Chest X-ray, AP view. Patient: 66 years old, sex M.
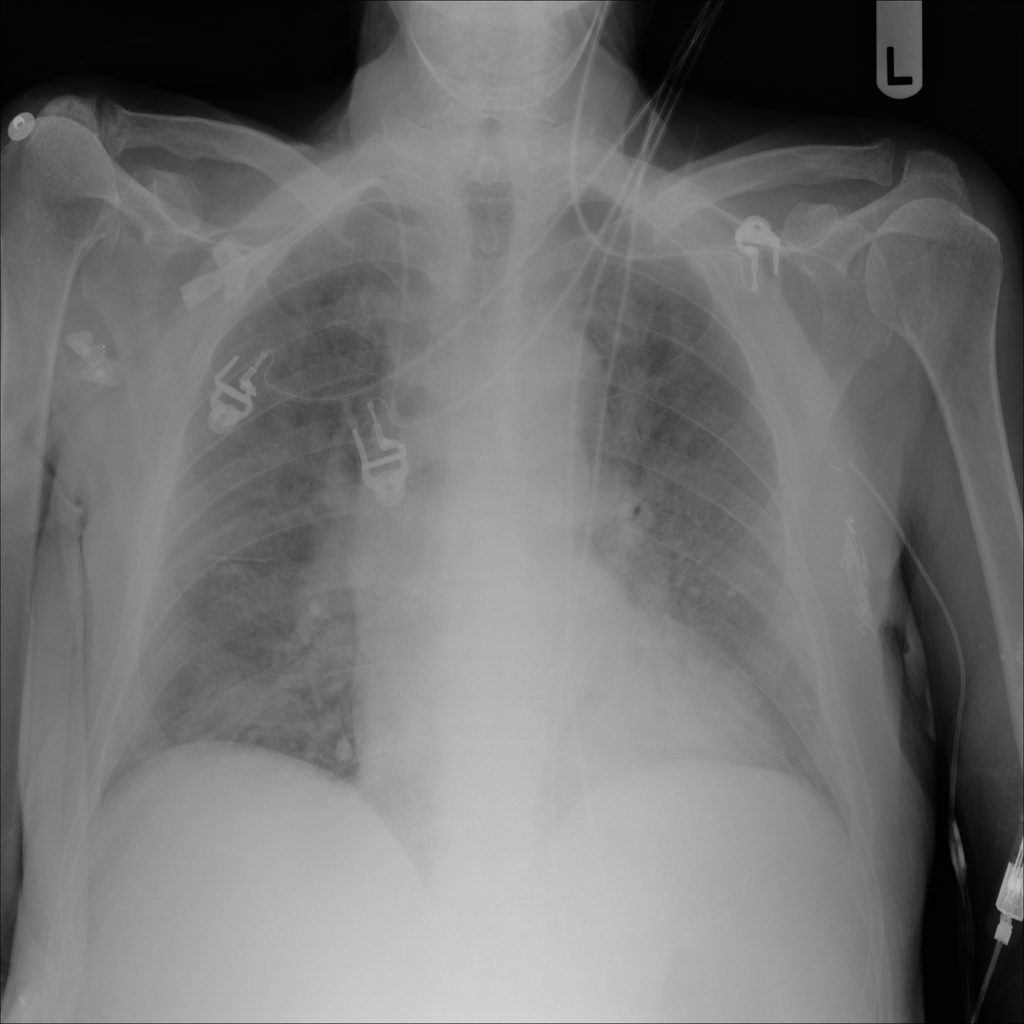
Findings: Pneumonia